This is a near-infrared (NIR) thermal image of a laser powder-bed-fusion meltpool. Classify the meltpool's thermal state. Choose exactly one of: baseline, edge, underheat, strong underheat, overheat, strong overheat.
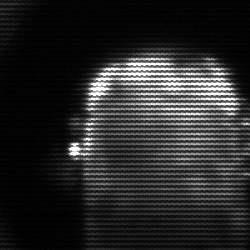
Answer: baseline